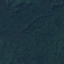
Land use / land cover: Forest